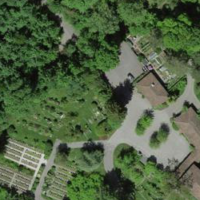
EUNIS habitat code: 53
Species observed at this site:
Symphoricarpos albus